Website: crate-barrel
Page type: account-selection
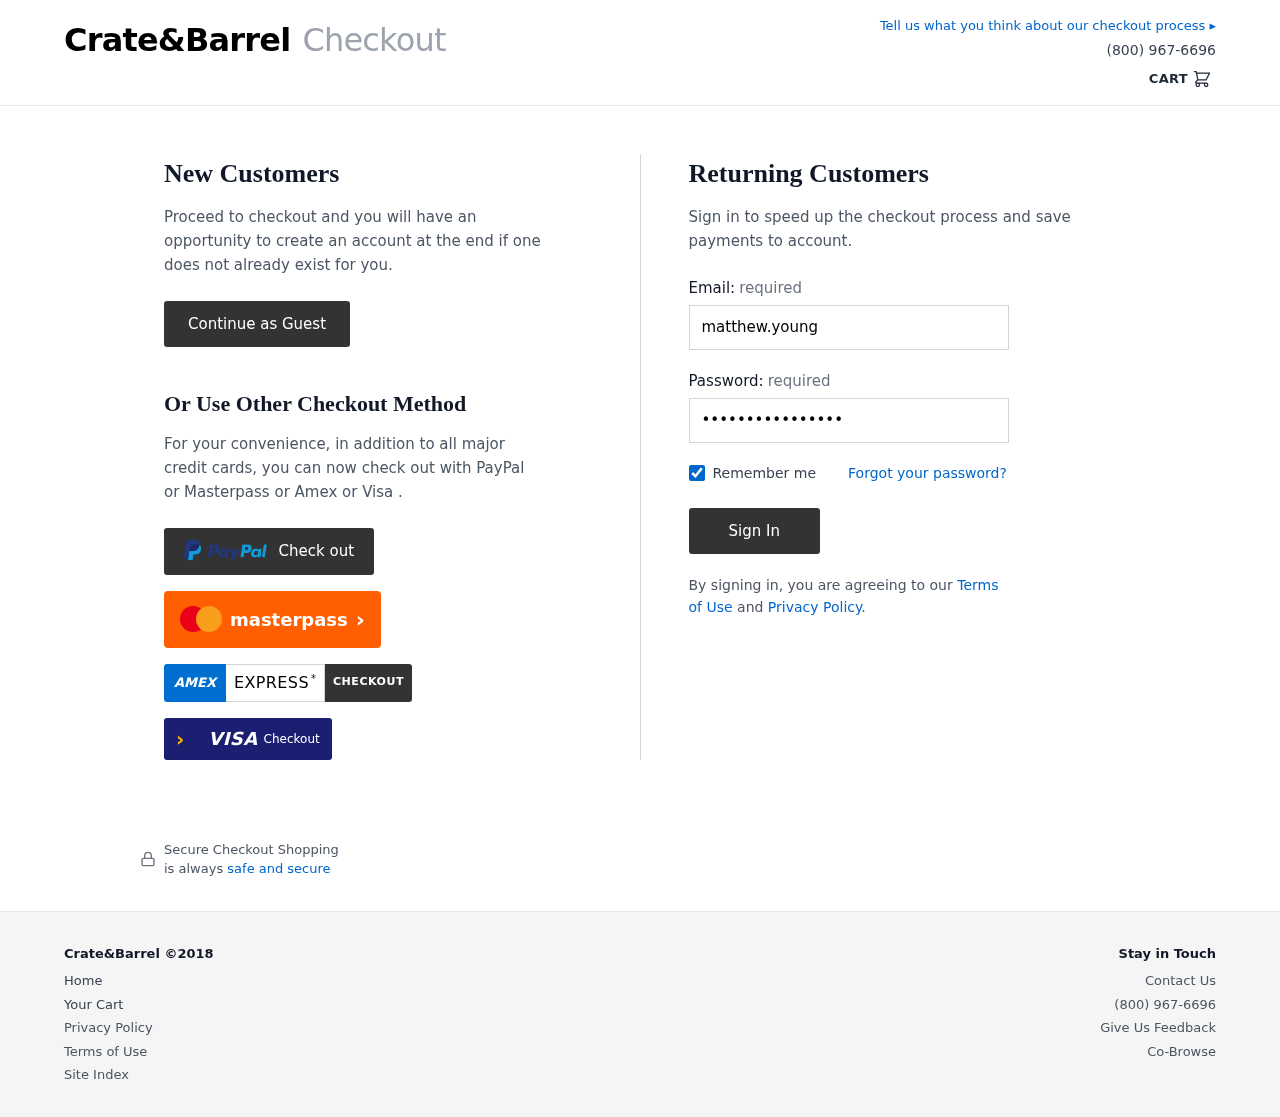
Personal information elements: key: PII_LOGIN_USERNAME
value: matthew.young